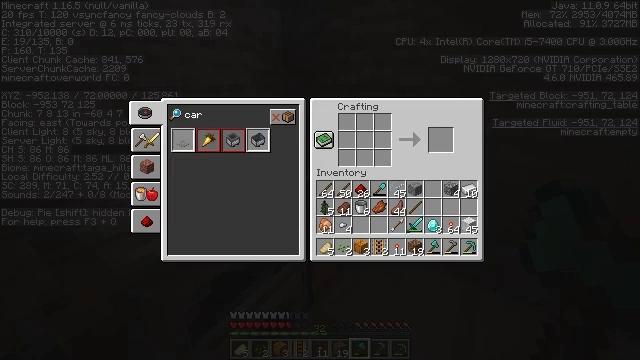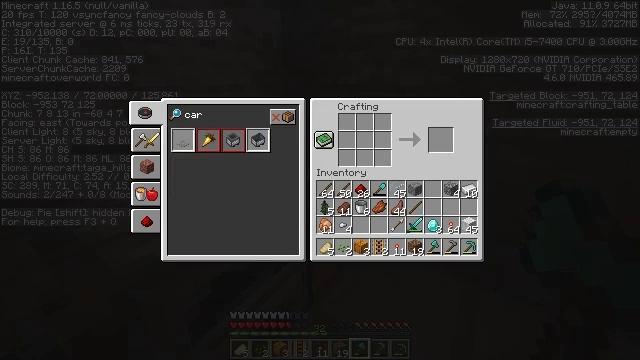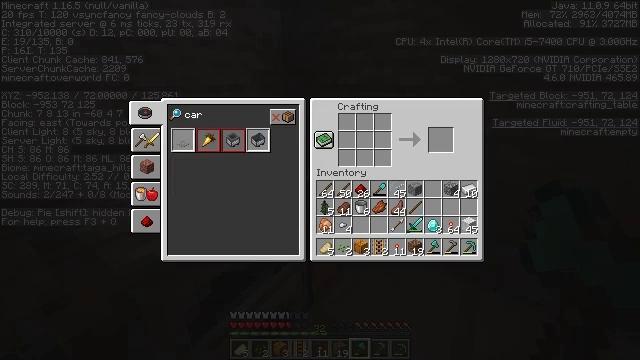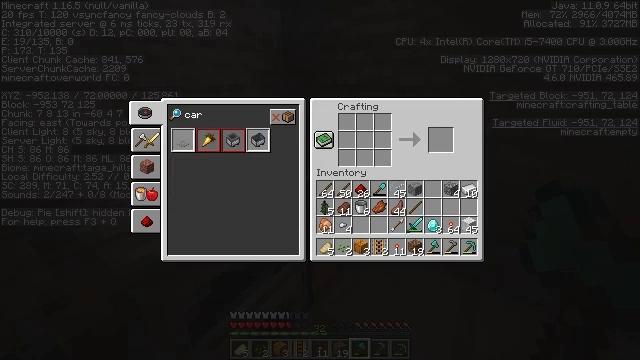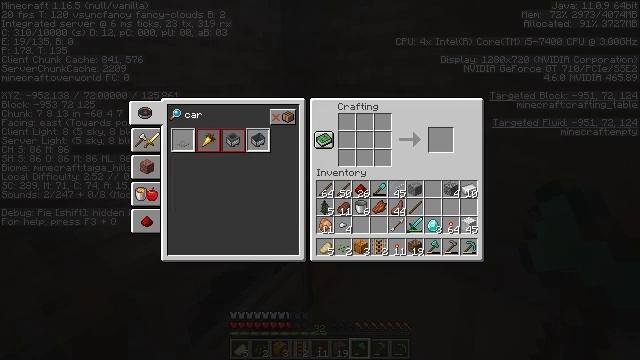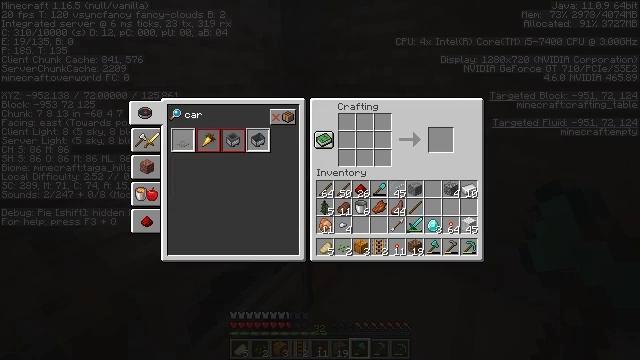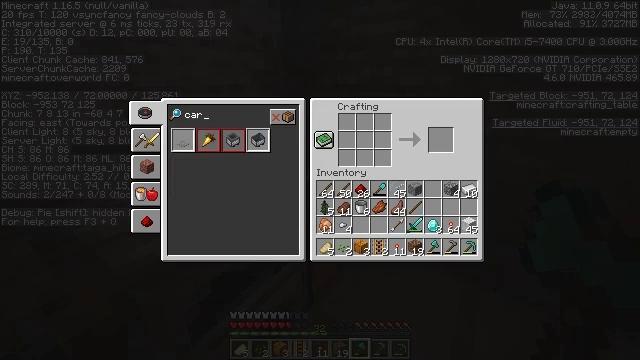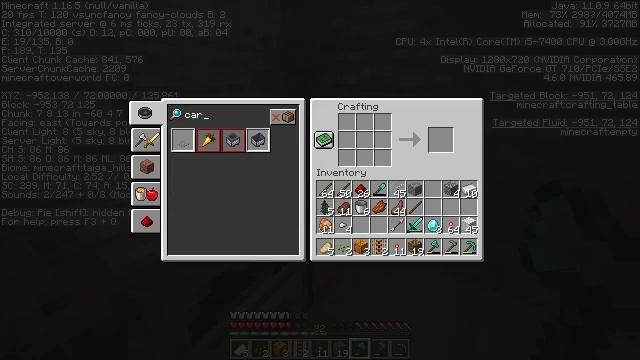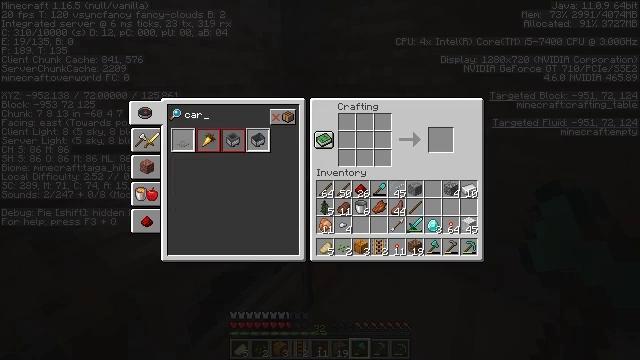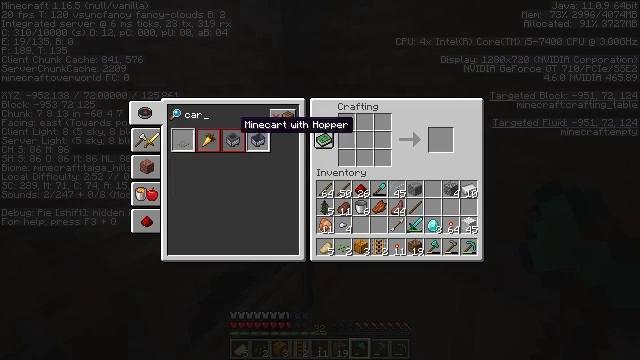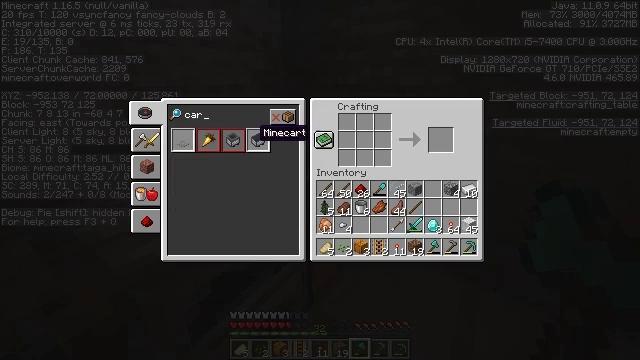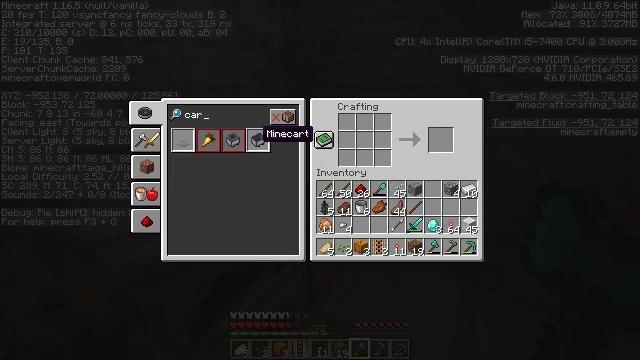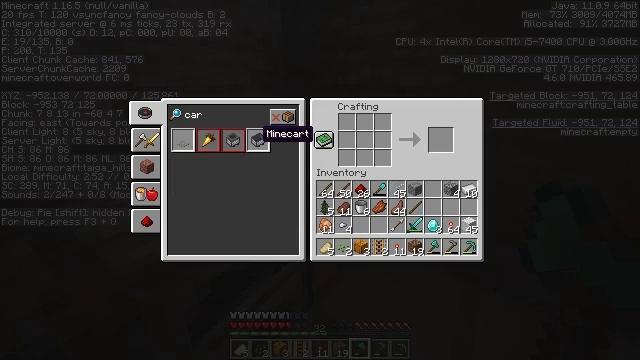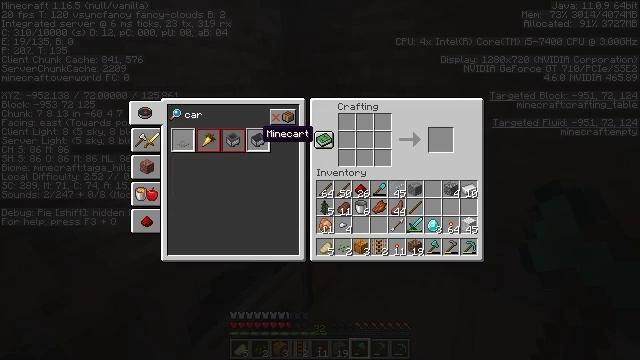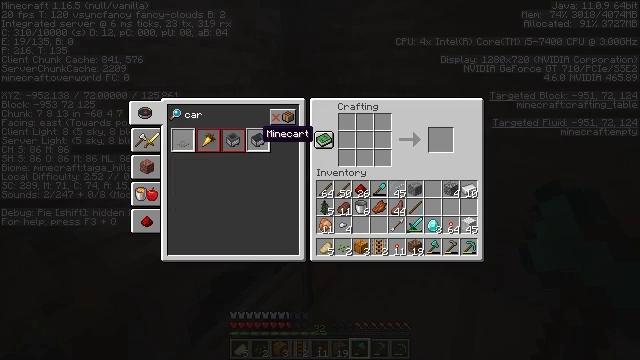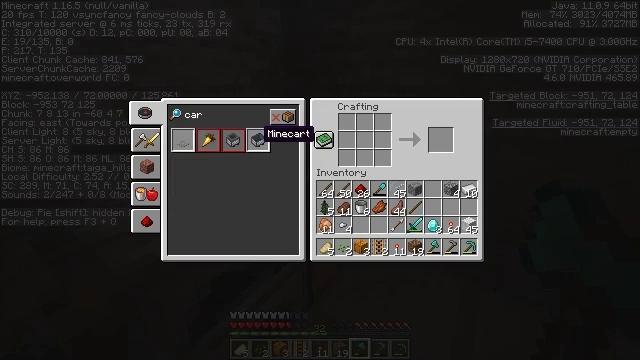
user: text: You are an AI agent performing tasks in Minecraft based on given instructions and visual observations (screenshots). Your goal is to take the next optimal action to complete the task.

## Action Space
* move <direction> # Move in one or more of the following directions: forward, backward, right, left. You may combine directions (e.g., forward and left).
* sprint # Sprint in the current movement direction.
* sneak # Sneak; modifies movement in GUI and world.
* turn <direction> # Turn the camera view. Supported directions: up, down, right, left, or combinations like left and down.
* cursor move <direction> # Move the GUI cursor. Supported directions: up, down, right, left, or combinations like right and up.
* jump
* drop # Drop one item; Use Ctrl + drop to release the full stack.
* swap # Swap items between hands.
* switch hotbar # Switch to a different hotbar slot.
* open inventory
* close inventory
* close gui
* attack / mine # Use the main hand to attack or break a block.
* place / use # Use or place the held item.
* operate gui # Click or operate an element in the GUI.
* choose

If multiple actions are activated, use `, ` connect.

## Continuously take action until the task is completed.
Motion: motion action
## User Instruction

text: Use iron ingots at the crafting table to make a minecart.
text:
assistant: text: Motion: no_op
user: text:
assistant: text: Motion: no_op
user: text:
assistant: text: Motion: no_op
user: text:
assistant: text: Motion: no_op
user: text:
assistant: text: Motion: no_op
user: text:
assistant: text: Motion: no_op
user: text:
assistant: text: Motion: no_op
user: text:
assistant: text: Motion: turn down
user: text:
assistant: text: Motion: turn right and down
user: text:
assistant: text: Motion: turn right and down
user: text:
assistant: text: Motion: no_op
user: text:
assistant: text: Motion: no_op
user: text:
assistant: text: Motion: no_op
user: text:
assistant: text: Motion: no_op
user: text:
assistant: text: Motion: no_op
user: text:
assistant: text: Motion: attack / mine
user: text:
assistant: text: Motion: attack / mine
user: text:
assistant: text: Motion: attack / mine
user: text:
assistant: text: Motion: no_op
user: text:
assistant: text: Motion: no_op
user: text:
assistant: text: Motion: no_op
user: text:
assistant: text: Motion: no_op
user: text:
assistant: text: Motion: no_op
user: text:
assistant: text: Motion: no_op
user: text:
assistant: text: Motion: no_op
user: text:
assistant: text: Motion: no_op
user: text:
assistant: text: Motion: no_op
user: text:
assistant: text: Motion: no_op
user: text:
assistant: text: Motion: no_op
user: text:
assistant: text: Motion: no_op